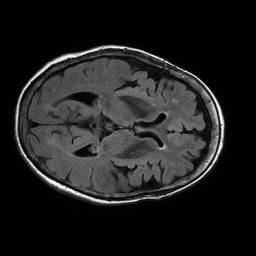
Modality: FLAIR
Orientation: axial
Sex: female
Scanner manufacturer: philips
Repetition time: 11 s
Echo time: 0.125 s